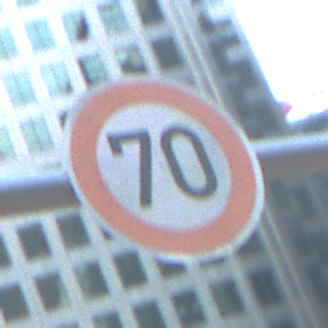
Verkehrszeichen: Geschwindigkeit70
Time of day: MorningAfternoon
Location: Outdoor (Urban)
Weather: PartlyCloudy
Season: NotSpecified
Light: Natural